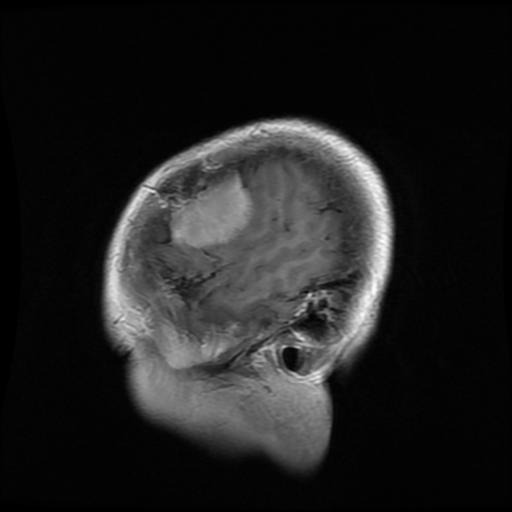
Label: meningioma